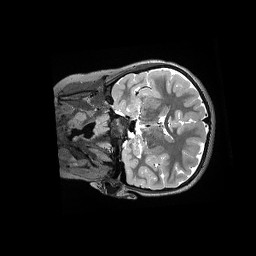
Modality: T2w
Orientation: coronal
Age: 8
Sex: female
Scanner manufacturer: siemens
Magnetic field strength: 3 T
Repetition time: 3.2 s
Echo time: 0.564 s